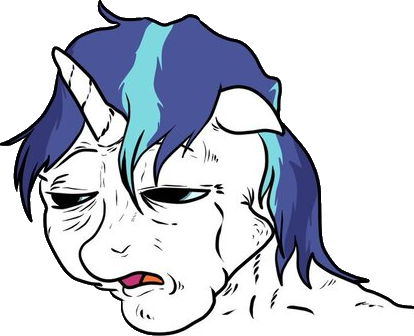
Label: 5_Yes_Honey